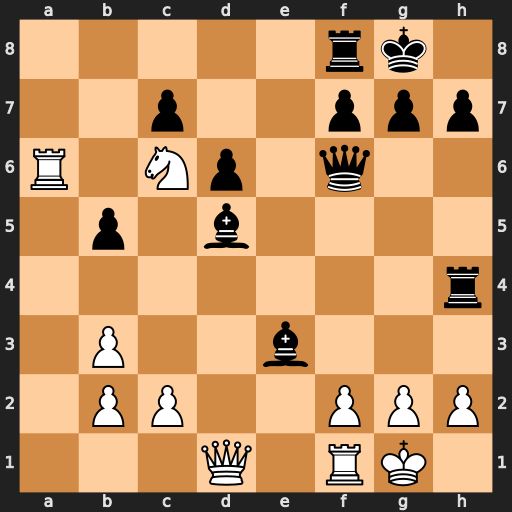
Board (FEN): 5rk1/2p2ppp/R1Np1q2/1p1b4/7r/1P2b3/1PP2PPP/3Q1RK1
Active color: w
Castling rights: -
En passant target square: -
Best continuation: fxe3 Qg5 Qxd5